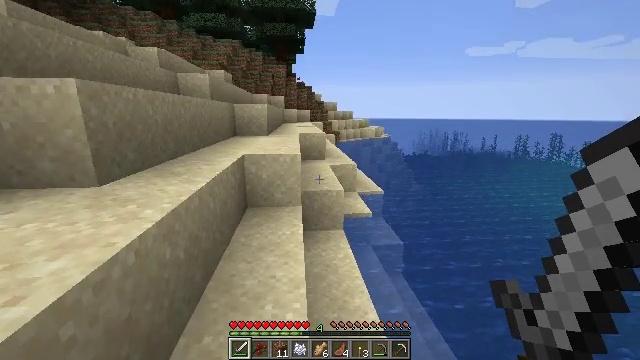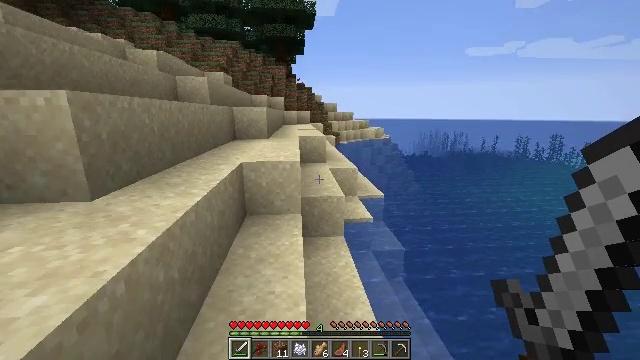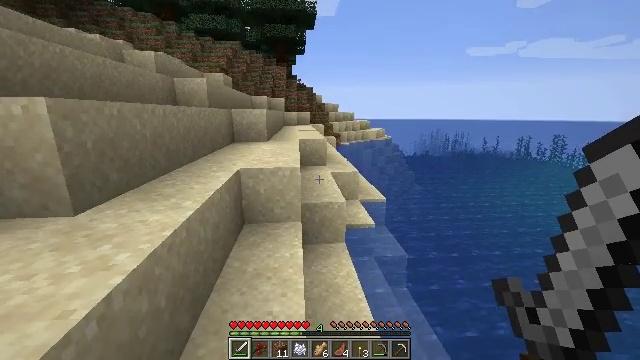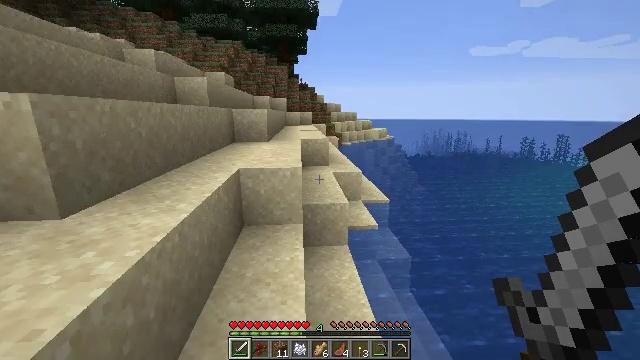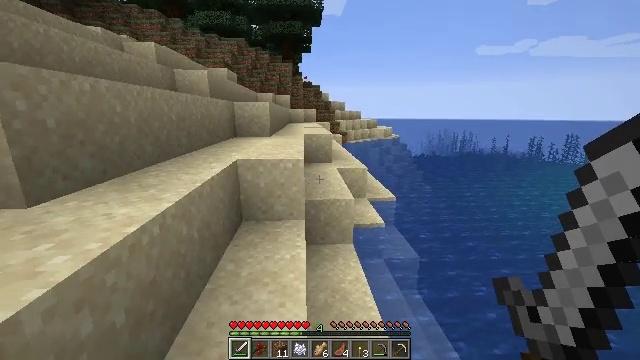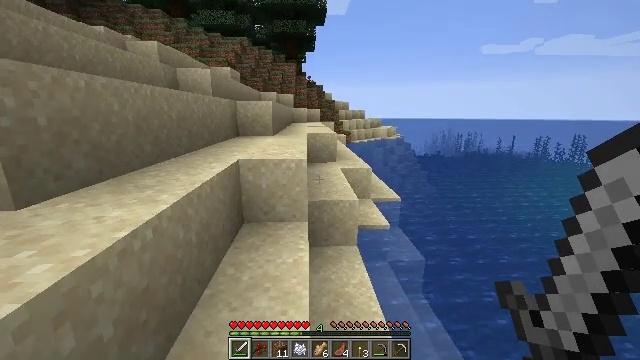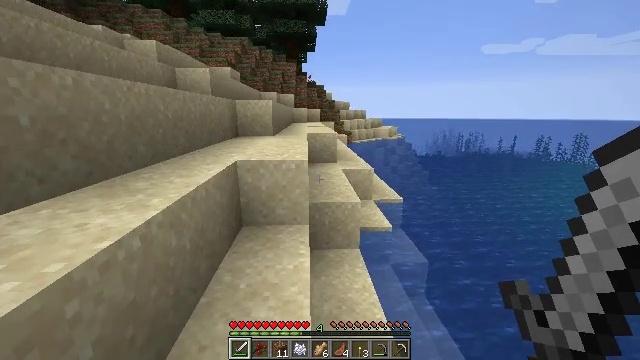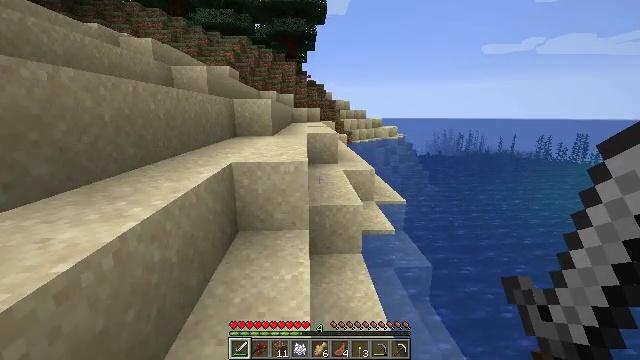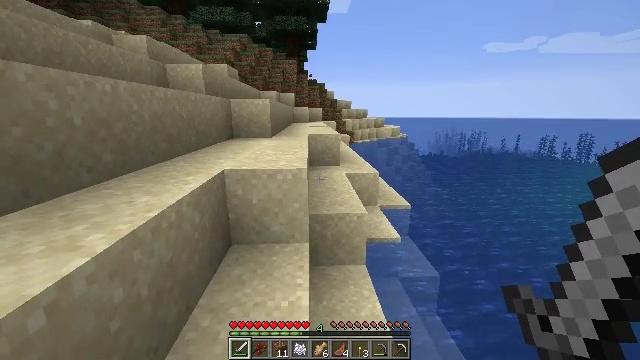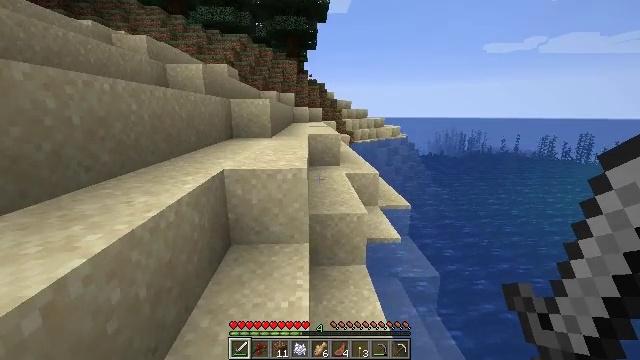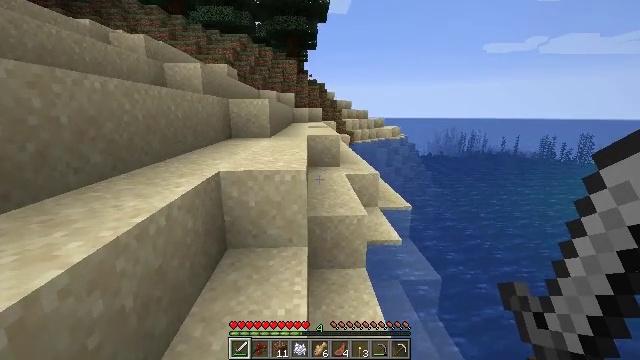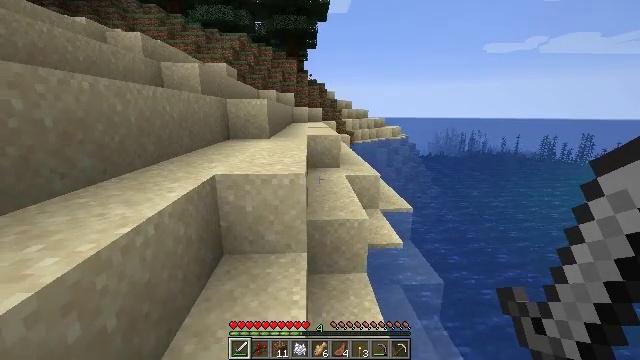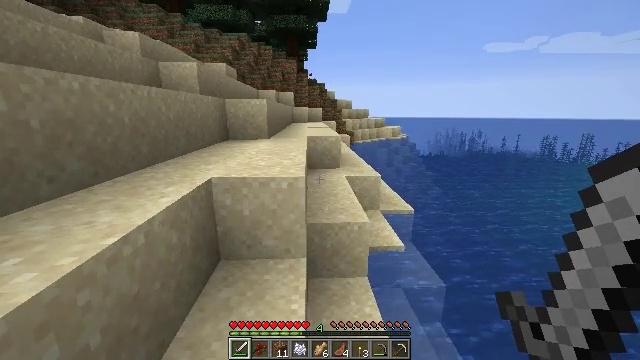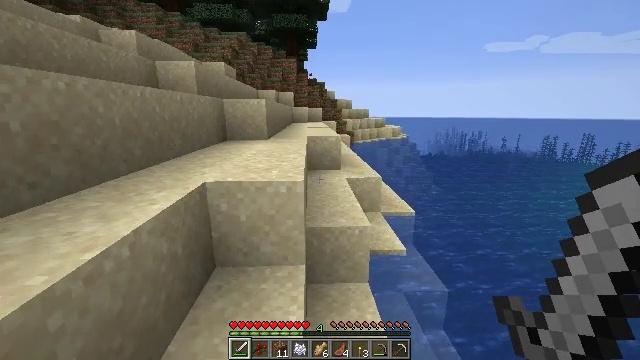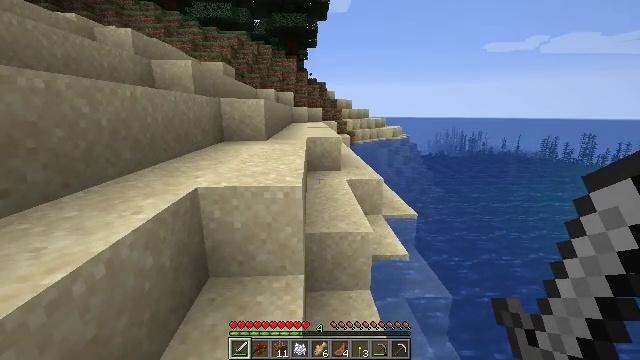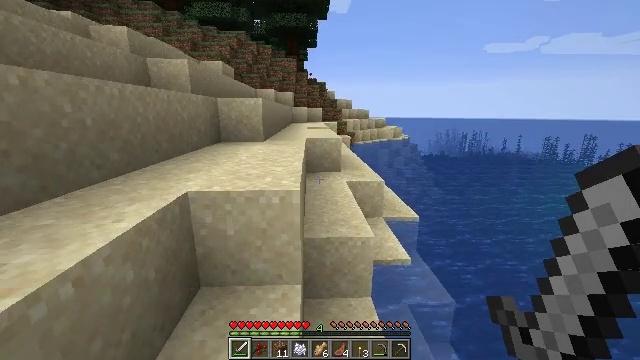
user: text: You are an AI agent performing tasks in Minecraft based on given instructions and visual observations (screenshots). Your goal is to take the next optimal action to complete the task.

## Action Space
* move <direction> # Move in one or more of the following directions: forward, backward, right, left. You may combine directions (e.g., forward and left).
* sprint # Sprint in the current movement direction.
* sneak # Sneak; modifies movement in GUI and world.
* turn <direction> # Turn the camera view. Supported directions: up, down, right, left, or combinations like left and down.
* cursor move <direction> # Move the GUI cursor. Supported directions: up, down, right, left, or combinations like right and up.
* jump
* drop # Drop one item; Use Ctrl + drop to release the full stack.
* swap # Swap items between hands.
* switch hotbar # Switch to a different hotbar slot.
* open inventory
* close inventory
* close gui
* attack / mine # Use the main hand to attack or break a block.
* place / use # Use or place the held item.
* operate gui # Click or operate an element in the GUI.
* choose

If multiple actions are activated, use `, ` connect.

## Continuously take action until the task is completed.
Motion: motion action
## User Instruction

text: Hunt a cod.
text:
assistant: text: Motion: move forward, jump
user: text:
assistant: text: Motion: move forward, jump
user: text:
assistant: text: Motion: move forward, jump
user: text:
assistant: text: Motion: move forward, jump
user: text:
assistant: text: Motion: move forward, jump
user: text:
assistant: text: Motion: move forward, jump
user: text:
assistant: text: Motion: move forward
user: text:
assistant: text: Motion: no_op
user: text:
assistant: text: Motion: no_op
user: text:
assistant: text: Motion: no_op
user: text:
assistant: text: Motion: move forward
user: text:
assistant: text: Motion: move forward
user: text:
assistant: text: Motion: move forward
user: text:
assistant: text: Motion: no_op
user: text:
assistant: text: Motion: move forward
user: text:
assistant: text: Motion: move forward
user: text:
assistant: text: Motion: move forward, jump
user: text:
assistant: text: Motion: move forward, jump
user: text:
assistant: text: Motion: move forward, jump
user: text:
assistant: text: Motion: move forward and move left, jump
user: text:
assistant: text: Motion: move forward and move left, jump
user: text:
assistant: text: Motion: move forward and move left, jump
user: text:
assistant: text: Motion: move forward and move left, jump
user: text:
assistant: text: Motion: move forward and move left, jump
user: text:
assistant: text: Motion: move forward, jump
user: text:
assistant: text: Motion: move forward
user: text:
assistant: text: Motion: move forward
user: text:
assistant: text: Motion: move forward
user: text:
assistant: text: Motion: move forward
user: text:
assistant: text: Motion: move forward